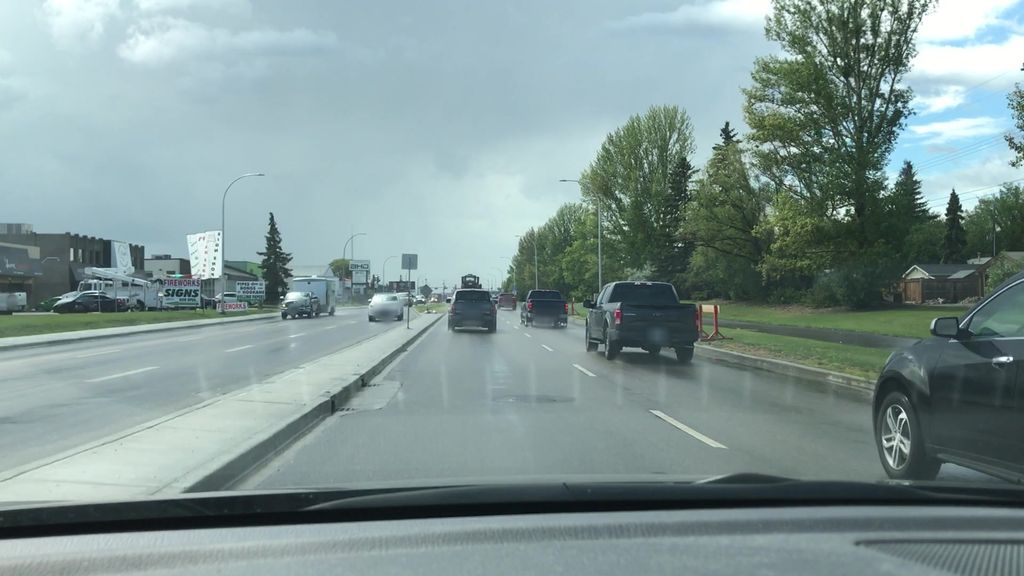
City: edmonton